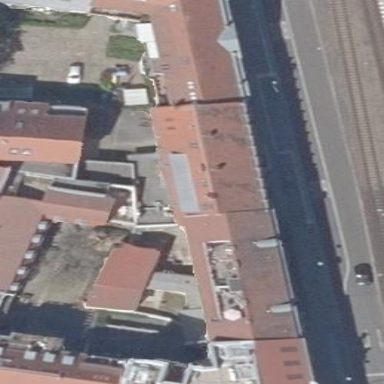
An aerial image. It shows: Historical baroque building with gabled roof made of red roof tiles. This building is divided into apartments.